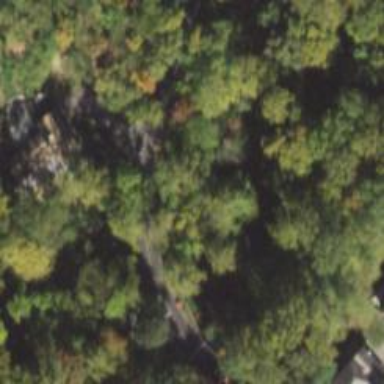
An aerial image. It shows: Culvert tunnel.